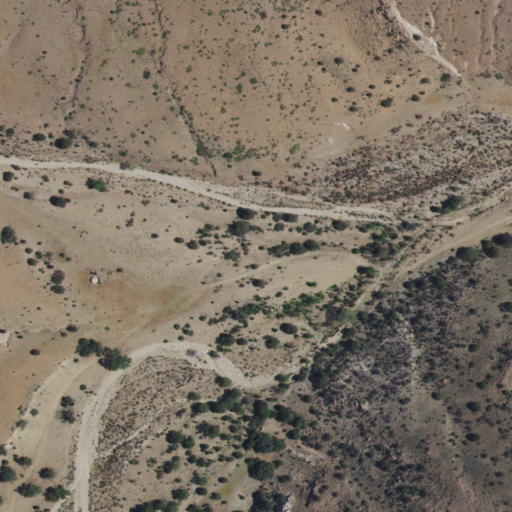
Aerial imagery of valley in New Mexico named Trujillo Park Canyon containing shrub, grassland, and herbaceous wetlands